Question: I have a 'StaggeredGrid' in a 'RecyclerView' and I am trying to dynamically set the image height in the 'onBindViewHolder'. I thought the 'StaggeredGrid' was supposed to handle all this automatically, so I set 'android:layout_width="match_parent' and 'android:scaleType="fitStart' on the 'ImageView', but there is lots of gaps around the image.
Since the 'StaggeredGrid' isn't living up to it, I'm trying to help it a bit by defining the image height dynamically in the 'onBindViewHolder'. I have the width and height of the image ahead of time, but the cell width of the grid isn't available. I tried 'holder.cardView.getLayoutParams().width' and 'getMeasuredWidth()', but they both return zero or small numbers. I know there are other places the cell width would be available, but I really need it in the 'onBindViewHolder' event so I can set and adjust the image.
Any ideas on how to achieve this by leveraging the 'StaggeredGrid'? Any advice or experience is appreciated!
In my activity is this:
'''
mLayoutManager = new StaggeredGridLayoutManager(2, StaggeredGridLayoutManager.VERTICAL);
mRecyclerView.setLayoutManager(mLayoutManager);
'''
In my adapter:
'''
@Override
public void onBindViewHolder(MyAdapter.MyViewHolder holder, int position) {
MyModel item = mData.get(position);
int imageWidth = item.getFeatured_image().getWidth();
int imageHeight = item.getFeatured_image().getHeight();
int cellWidth = 540; // <==== how to find dynamically??!!
ViewGroup.LayoutParams imageLayoutParams = holder.thumbnailImageView.getLayoutParams();
imageLayoutParams.width = cellWidth;
imageLayoutParams.height = imageHeight * cellWidth / imageWidth;
holder.thumbnailImageView.setLayoutParams(imageLayoutParams);
MediaHelper.displayImage(item, holder.thumbnailImageView);
}
'''
In my layout:
'''
<android.support.v7.widget.CardView
xmlns:card_view="http://schemas.android.com/apk/res-auto"
android:id="@+id/row_my_card"
android:layout_width="match_parent"
android:layout_height="wrap_content"
android:layout_margin="5dp"
card_view:cardCornerRadius="2dp">
<ImageView
android:id="@+id/row_my_thumbnail_image"
android:layout_width="match_parent"
android:layout_height="wrap_content"
android:layout_gravity="top"
android:scaleType="fitStart" />
<TextView
android:id="@+id/row_my_title_text"
android:layout_width="match_parent"
android:layout_height="wrap_content"
android:layout_gravity="bottom"
android:background="#CCFFFFFF"
android:textStyle="bold"
android:padding="5dp" />
</android.support.v7.widget.CardView>
'''
I also tried to add this which does give me the cell width, but the 'onGlobalLayout' event gets triggered way after the image is set and adjusted in the 'onBindViewHolder' event so it's too late.
'''
@Override
public MyAdapter.MyViewHolder onCreateViewHolder(ViewGroup parent, int viewType) {
// create a new view
final View view = LayoutInflater.from(parent.getContext())
.inflate(R.layout.row_my_post, parent, false);
final MyViewHolder viewHolder = new MyViewHolder(view);
ViewTreeObserver viewTreeObserver = view.getViewTreeObserver();
if (viewTreeObserver.isAlive()) {
viewTreeObserver.addOnGlobalLayoutListener(new ViewTreeObserver.OnGlobalLayoutListener() {
@Override
public void onGlobalLayout() {
view.getViewTreeObserver().removeOnGlobalLayoutListener(this);
int viewWidth = view.getWidth();
int viewHeight = view.getHeight();
}
});
}
return viewHolder;
}
'''
Here is the gaps which are random due to the various image sizes. What I would like is for ALL images to be the width of the cell and let the height of the image and cell adjust dynamically:

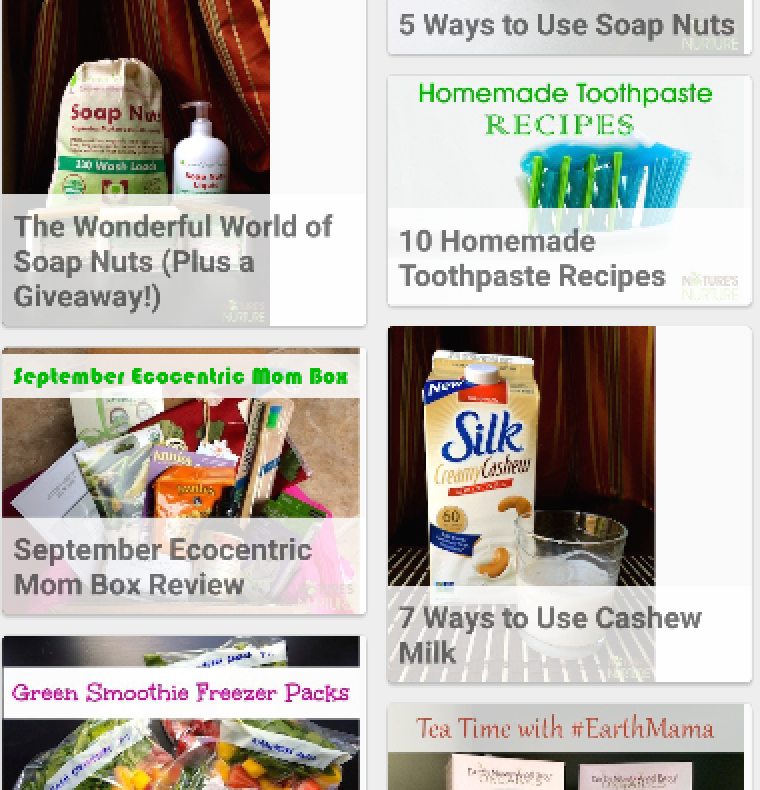
Answer: Try This:- add this in your ImageView--> android:adjustViewBounds="true"
'''
<android.support.v7.widget.CardView
xmlns:card_view="http://schemas.android.com/apk/res-auto"
android:id="@+id/row_my_card"
android:layout_width="match_parent"
android:layout_height="wrap_content"
android:layout_margin="5dp"
card_view:cardCornerRadius="2dp">
<ImageView
android:id="@+id/row_my_thumbnail_image"
android:layout_width="match_parent"
android:layout_height="wrap_content"
android:layout_gravity="top"
android:adjustViewBounds="true"/>
<TextView
android:id="@+id/row_my_title_text"
android:layout_width="match_parent"
android:layout_height="wrap_content"
android:layout_gravity="bottom"
android:background="#CCFFFFFF"
android:textStyle="bold"
android:padding="5dp" />
</android.support.v7.widget.CardView>
'''